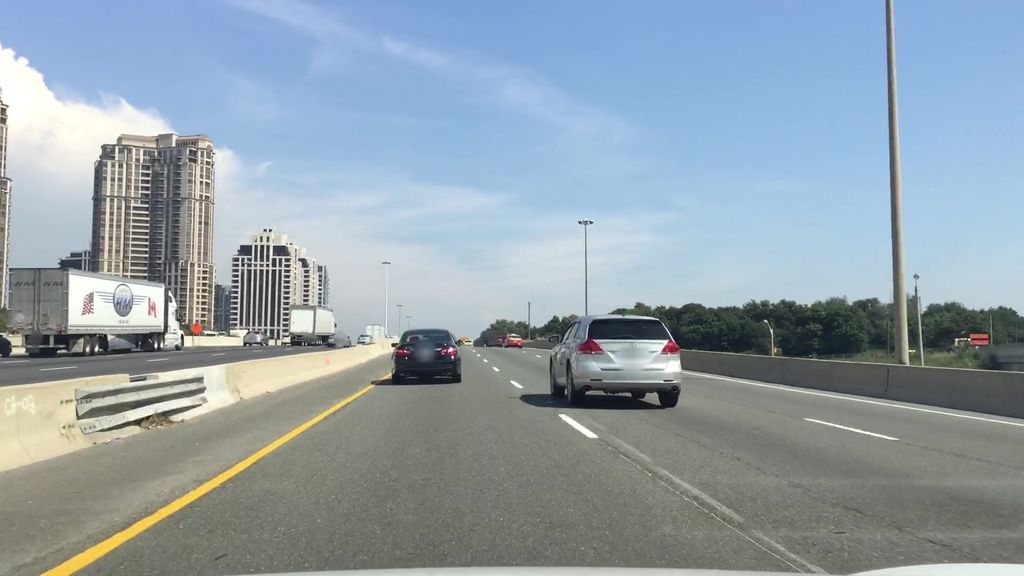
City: toronto